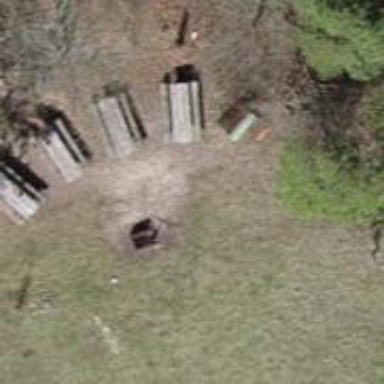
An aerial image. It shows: BBQ amenity.